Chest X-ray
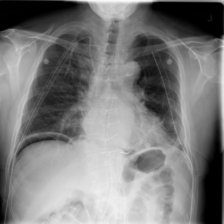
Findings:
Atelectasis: negative
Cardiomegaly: negative
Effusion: negative
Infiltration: negative
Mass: negative
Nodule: negative
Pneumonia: negative
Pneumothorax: negative
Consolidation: negative
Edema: negative
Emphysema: negative
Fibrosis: negative
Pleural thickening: negative
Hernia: negative